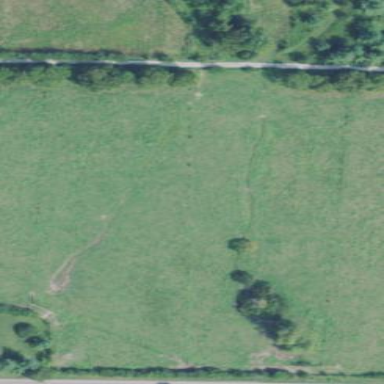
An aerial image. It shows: Agricultural meadow used as pasture.